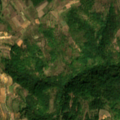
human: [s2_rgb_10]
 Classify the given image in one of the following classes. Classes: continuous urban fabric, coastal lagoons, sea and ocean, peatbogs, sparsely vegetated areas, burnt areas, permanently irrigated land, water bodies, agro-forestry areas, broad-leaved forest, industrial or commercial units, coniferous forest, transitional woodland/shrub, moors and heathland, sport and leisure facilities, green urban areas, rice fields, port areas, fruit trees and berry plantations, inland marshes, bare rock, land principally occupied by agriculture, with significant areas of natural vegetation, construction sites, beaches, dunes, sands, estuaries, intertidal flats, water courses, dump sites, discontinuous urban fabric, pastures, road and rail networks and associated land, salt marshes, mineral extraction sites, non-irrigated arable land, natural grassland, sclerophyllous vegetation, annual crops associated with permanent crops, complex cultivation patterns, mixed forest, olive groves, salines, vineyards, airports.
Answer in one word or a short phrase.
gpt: complex cultivation patterns, land principally occupied by agriculture, with significant areas of natural vegetation, broad-leaved forest, transitional woodland/shrub